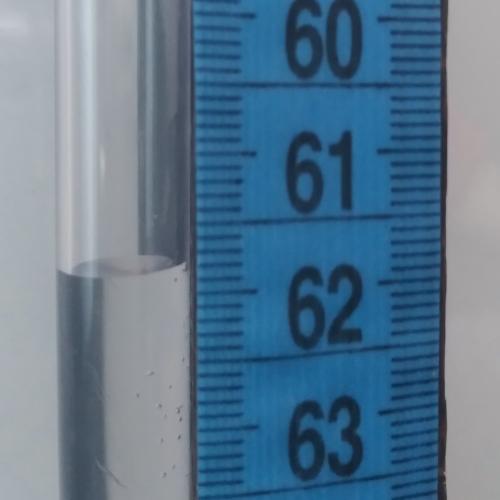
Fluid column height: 61.8 cm